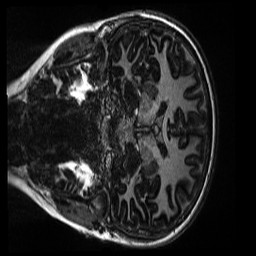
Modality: MP2RAGE
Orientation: coronal
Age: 13
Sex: female
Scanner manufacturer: siemens
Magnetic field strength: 3 T
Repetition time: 4 s
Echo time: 0.00303 s